Field crop: maize
Growth stage: 2
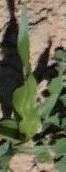
Species: maize